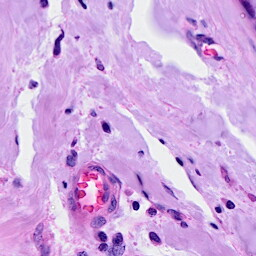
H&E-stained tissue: Breast